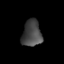
Tissue: lung
Cell type: Myeloid cells
Senescence score: 0.7188
Nuclear area (px): 502
Mean DAPI intensity: 70.442